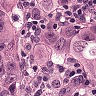
Metastatic tissue present: yes